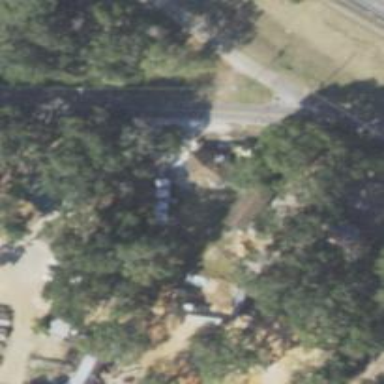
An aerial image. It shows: Residential area designated as trailer park.